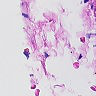
Metastatic tissue present: no